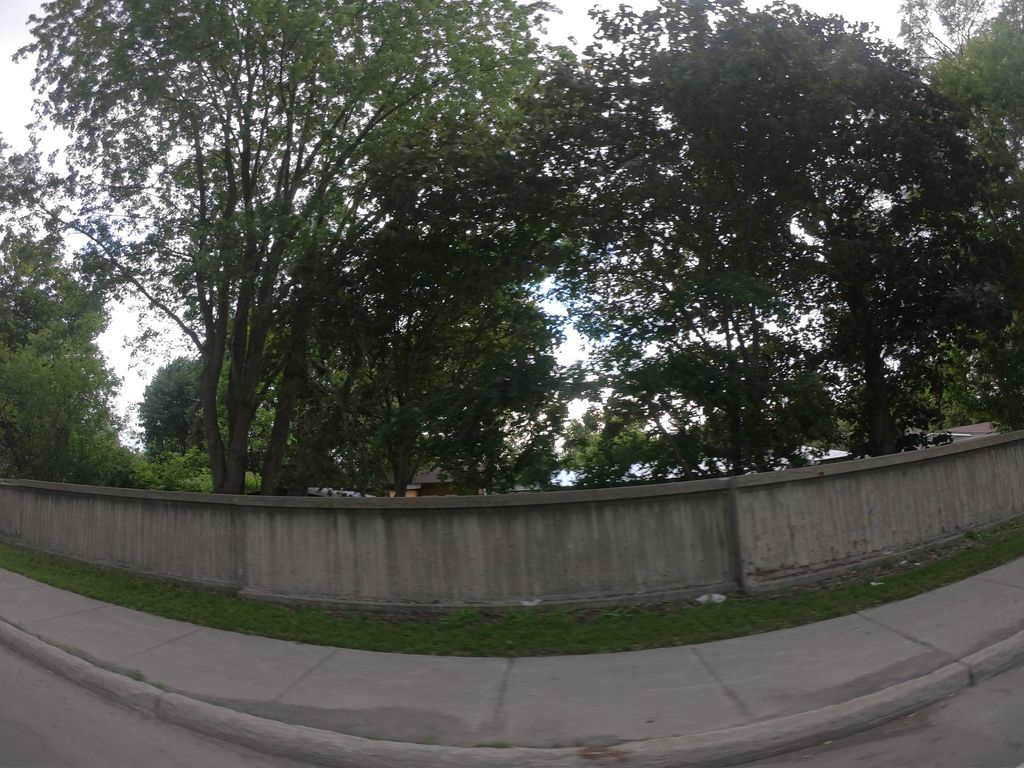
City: ottawa-gatineau